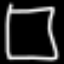
Label: square